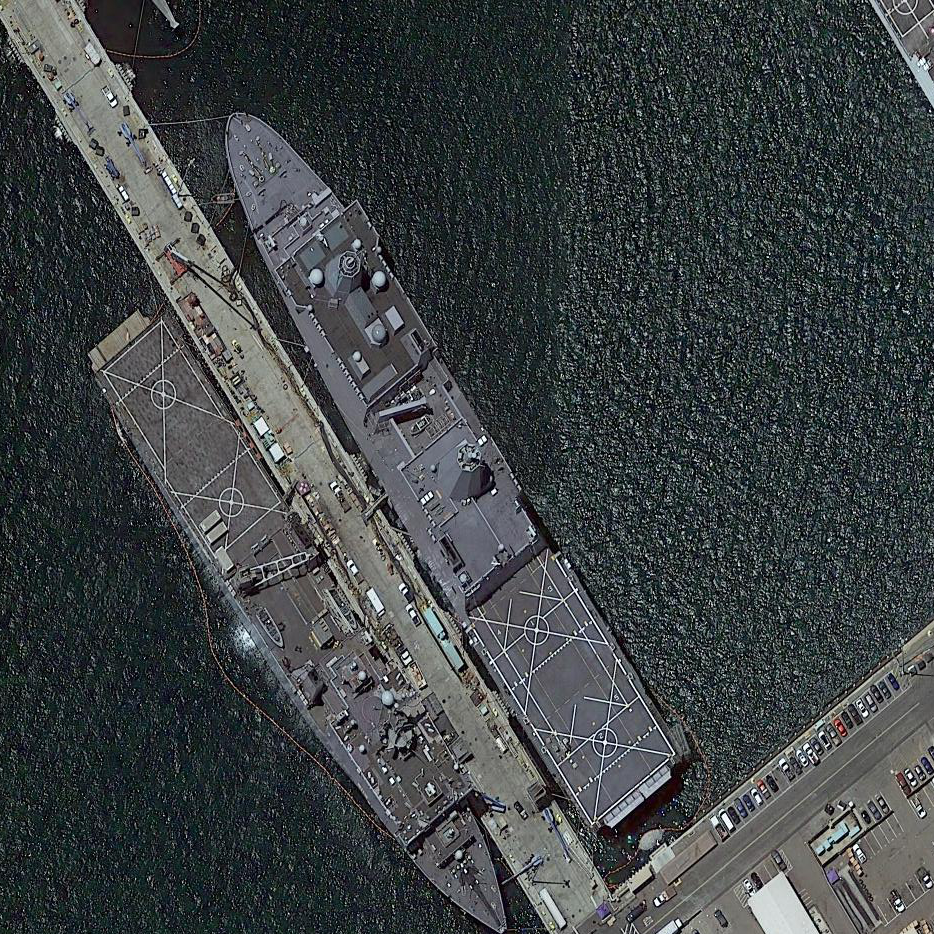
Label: combat